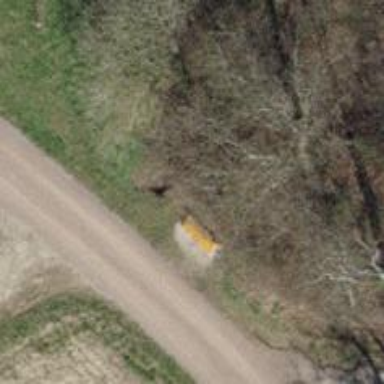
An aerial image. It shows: Brown bench in the vicinity.